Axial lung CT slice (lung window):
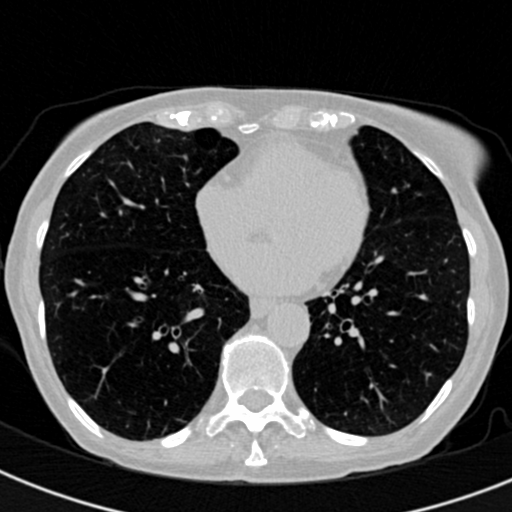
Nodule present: no